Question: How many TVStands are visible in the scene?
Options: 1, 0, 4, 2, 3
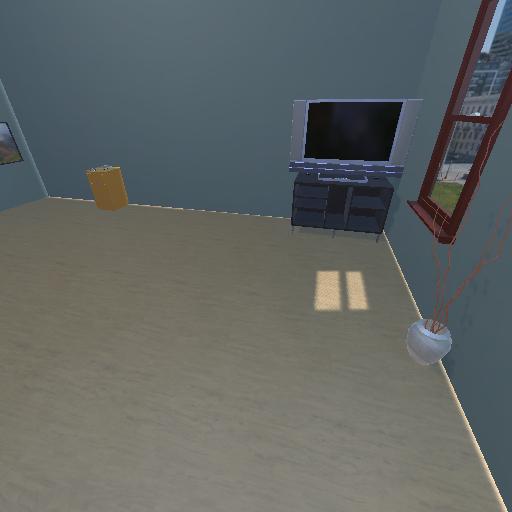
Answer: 1